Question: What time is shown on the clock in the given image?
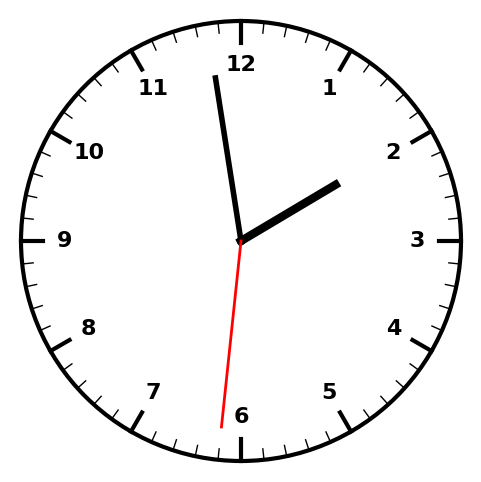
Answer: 01:58:31